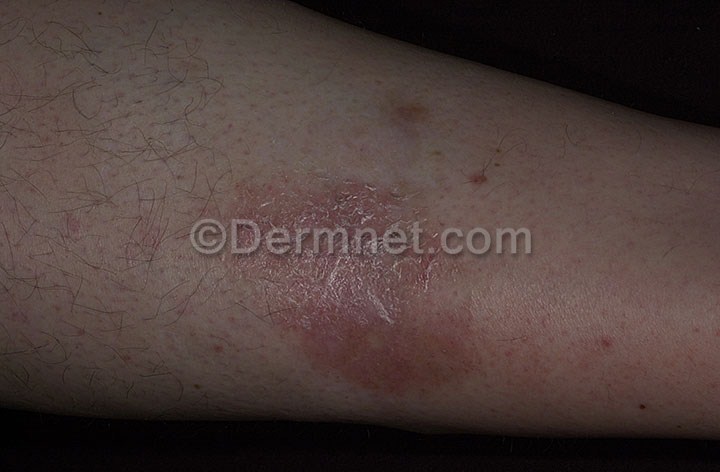
Disease: Systemic Disease